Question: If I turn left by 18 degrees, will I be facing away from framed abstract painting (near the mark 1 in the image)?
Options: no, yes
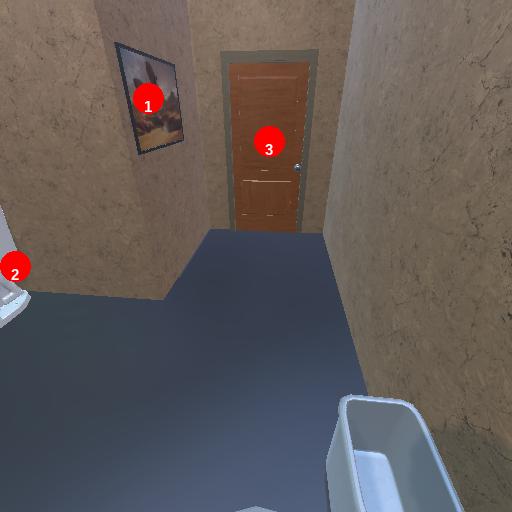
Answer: no